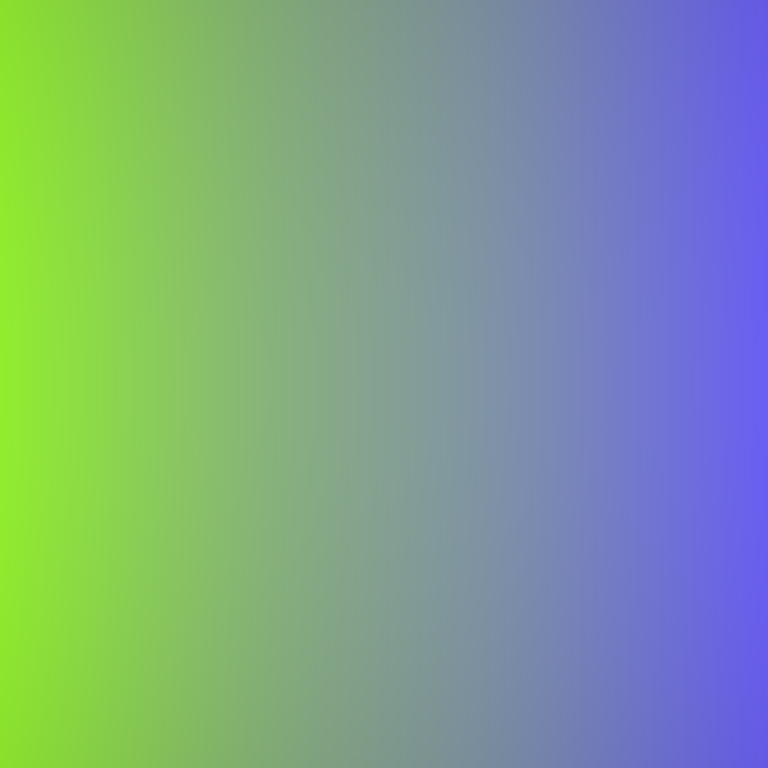
Abstract light effect, smooth gradient from vibrant green to deep blue, calm atmosphere, soft glow, no room, no furniture, no objects.